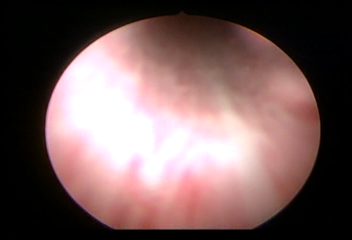
Modality: WLC
Class: Normal mucosa
Bladder cancer association: No